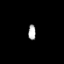
Tissue: prostate
Cell type: T cells
Senescence score: 0.2964
Nuclear area (px): 116
Mean DAPI intensity: 169.336